Question: I am trying to load a UITableViewController however i keep getting this error and my app crashes.
Terminating app due to uncaught exception 'NSInternalInconsistencyException', reason: 'unable to dequeue a cell with identifier cell - must register a nib or a class for the identifier or connect a prototype cell in a storyboard'
Heres my code
'''
- (UITableViewCell *)tableView:(UITableView *)tableView cellForRowAtIndexPath:(NSIndexPath *)indexPath {
UITableViewCell *cell = [tableView dequeueReusableCellWithIdentifier:@"cell" forIndexPath:indexPath];
if (cell) {
// will eventually put labels etc here.
}
return cell;
'''
}

Here is where i call my UITableViewController to push to the screen:
'''
if (indexPath.row == 1) {
Foo *foo = [[Foo alloc] init];
[self.navigationController pushViewController:foo animated:YES];
}
'''
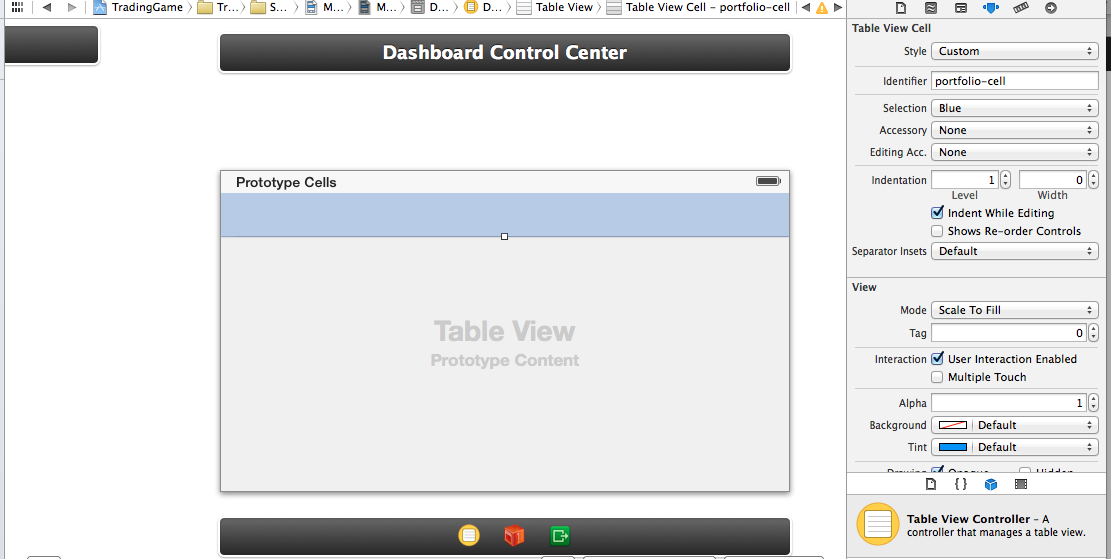
Answer: Problem solved. Thanks to @Paulw11 for pointing out about instantiating the table view.
Those who have a similar issue to me make the following changes to your instantiation of tableview:
Try this first:
'''
Foo *foo = [[Foo alloc] init];
[self.navigationController pushViewController:foo animated:YES];
'''
If that does not work you may have a similar problem to me therefore use this code:
'''
Foo *foo = [self.storyboard instantiateViewControllerWithIdentifier:@"Foo"];
[self.navigationController pushViewController:foo animated:YES];
'''
Replace classes where applicable and "Foo" should be equal to the Storyboard ID of the view controller you are trying to instantiate.